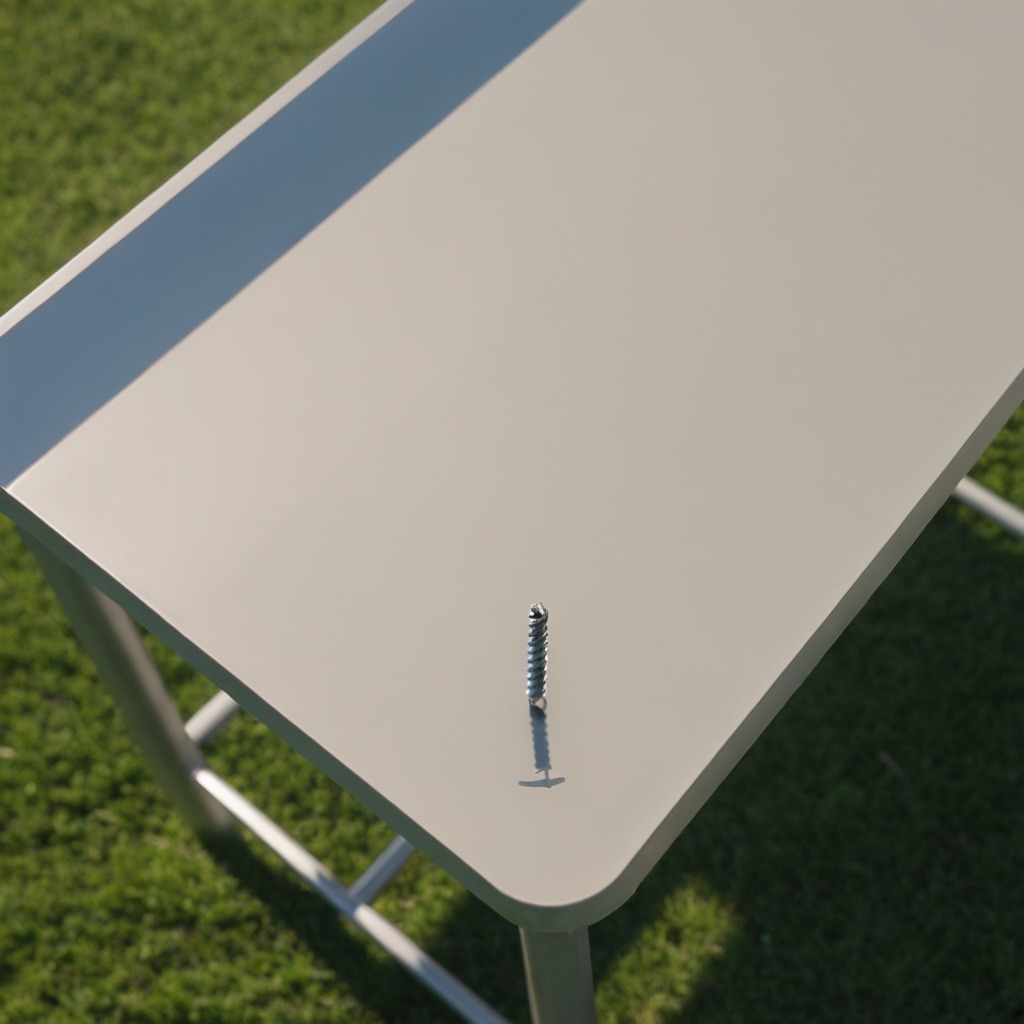
A metal screw lies on a textured surface in a temporary outdoor tool station.